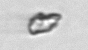
Label: detritus_transparent